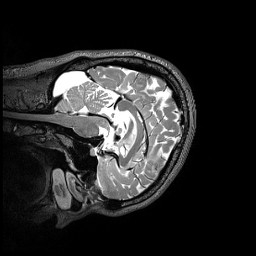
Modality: T2w
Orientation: sagittal
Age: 21
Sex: female
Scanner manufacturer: siemens
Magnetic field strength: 3 T
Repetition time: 3.2 s
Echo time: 0.565 s